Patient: sex M, age 47
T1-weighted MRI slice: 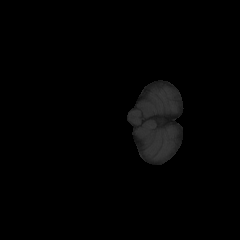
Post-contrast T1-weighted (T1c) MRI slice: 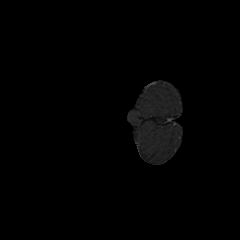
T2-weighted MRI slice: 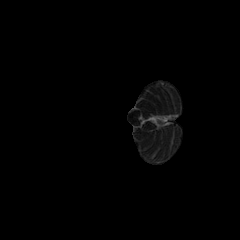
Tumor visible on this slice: no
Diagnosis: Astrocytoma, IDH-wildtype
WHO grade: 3